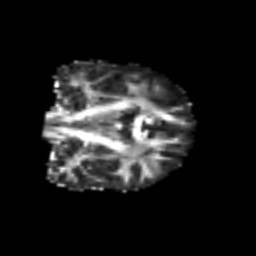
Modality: FA
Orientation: coronal
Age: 49
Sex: male
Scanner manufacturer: siemens
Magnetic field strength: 3 T
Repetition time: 6.1 s
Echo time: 0.101 s